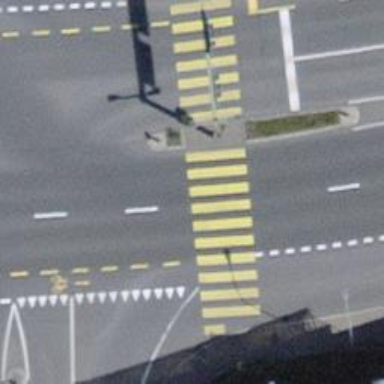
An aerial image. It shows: Pedestrian crossing with zebra markings on footway.